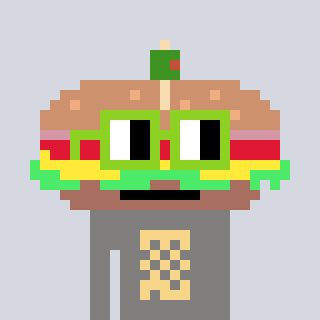
a pixel art character with square light green glasses, a sandwich-shaped head and a bluegrey-colored body on a cool background